Aerial crown-view tile of a tropical tree (Barro Colorado Island, Panama), acquired 20250414:
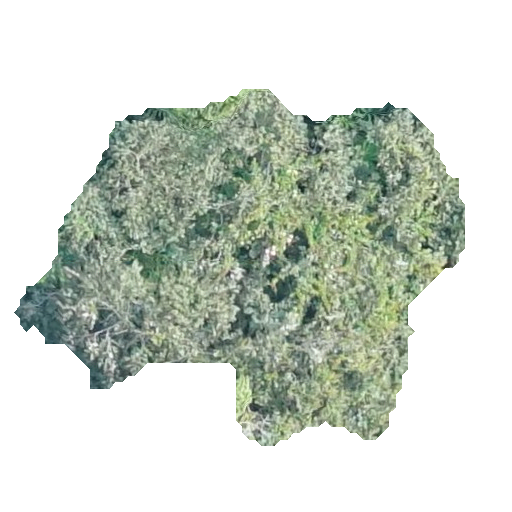
Species: Luehea seemannii
GBIF accepted scientific name: Luehea seemannii
Crown area: 155.706 m²